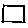
Label: square